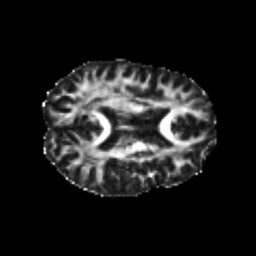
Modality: FA
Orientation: axial
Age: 23
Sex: female
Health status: healthy
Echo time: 0.074 s